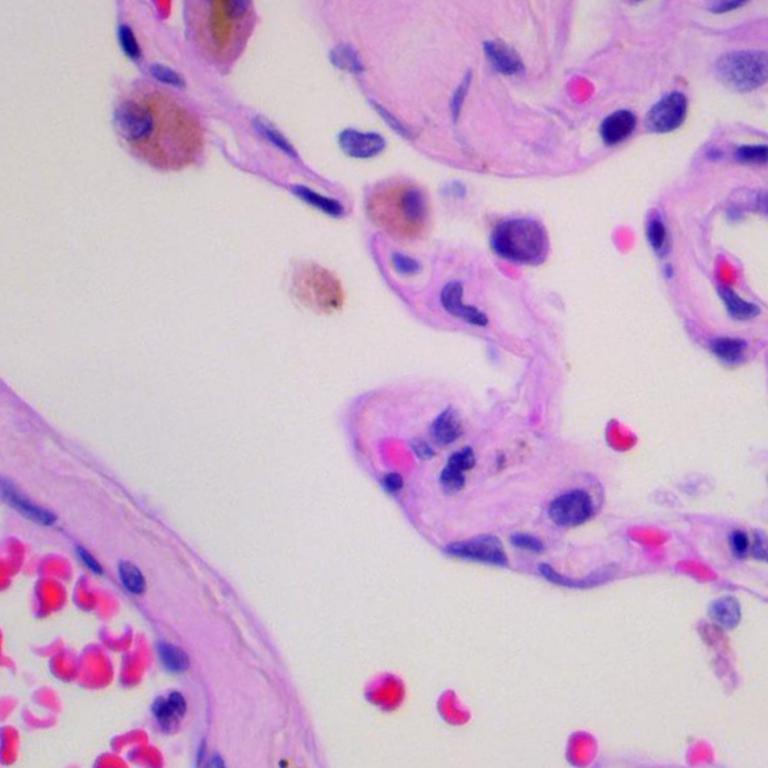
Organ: lung
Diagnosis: benign